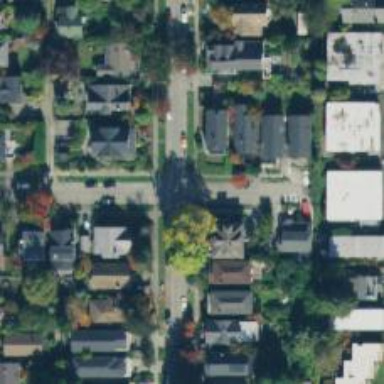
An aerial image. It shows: Residential road with separate sidewalk.